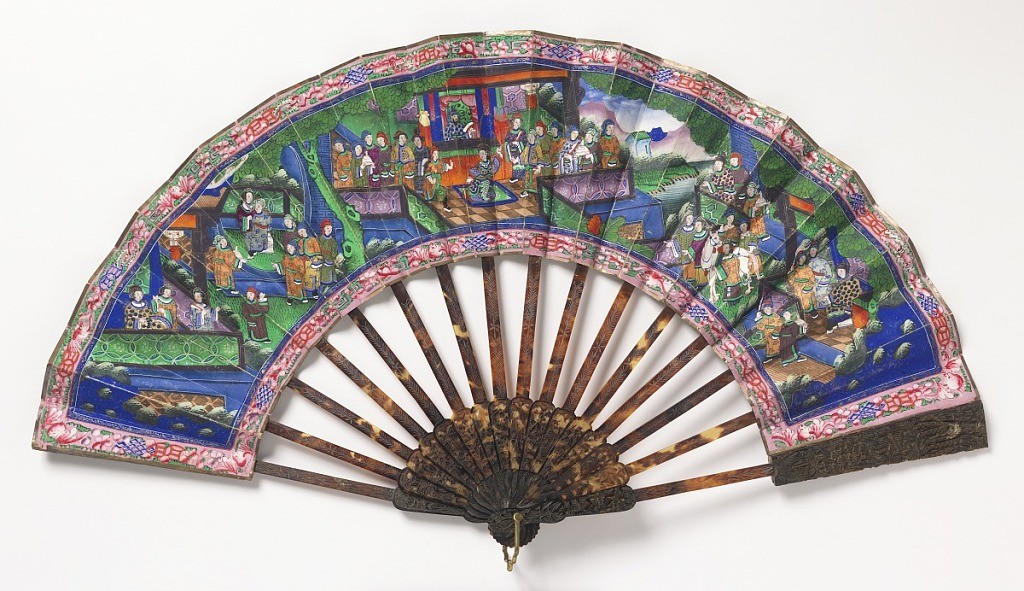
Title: Pleated fan
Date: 1850–1900
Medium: Gilded silk leaf painted with tempera, carved tortoise shell sticks, silk tassel
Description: Pleated fan. Gilded silk leaf painted in tempera. Obverse: three figure groups in a landscape. Pink patterned border. Reverse: women with fans, musician and fish-shaped kites. Carved tortoise shell sticks. Silk tassel.